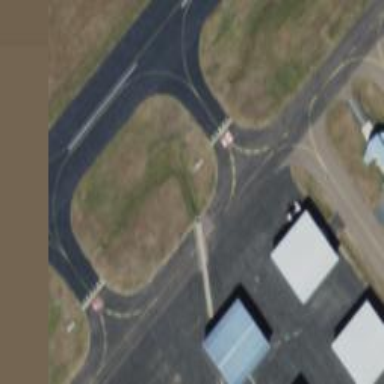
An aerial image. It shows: View of taxiway at the airport.